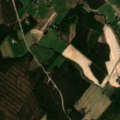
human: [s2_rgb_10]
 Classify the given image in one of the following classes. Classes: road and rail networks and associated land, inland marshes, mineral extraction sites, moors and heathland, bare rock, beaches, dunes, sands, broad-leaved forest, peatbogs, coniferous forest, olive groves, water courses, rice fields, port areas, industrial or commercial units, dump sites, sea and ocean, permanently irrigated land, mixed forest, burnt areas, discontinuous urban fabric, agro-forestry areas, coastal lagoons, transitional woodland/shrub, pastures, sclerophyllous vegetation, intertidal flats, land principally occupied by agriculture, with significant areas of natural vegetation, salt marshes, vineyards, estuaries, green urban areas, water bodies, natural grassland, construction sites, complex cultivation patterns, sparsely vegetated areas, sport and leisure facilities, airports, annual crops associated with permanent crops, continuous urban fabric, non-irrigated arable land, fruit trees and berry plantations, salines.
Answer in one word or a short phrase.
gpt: land principally occupied by agriculture, with significant areas of natural vegetation, coniferous forest, mixed forest, transitional woodland/shrub